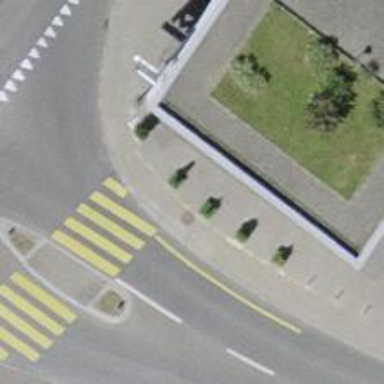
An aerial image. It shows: Sidewalk along the footway.